Question: MTU (Maximum transmission unit) is the maximum frame size that can be transported.
When we talk about MTU, it's generally a cap at the hardware level and is for the lower level layers - DataLink and Physical layer.
Now, considering the OSI layer, it does not matter how efficient are the upper layers or what kind of magic-sauce they are applying, data-link layer will always construct frames of size < 1500 bytes (or whatever is the MTU) and anything in the "internet" will always be transmitted at that frame size.

Does the internet's transmission rate really capped at 1500 bytes. Now-a-days, we see speeds in 10-100 Mbps and even Gbps. I wonder for such speeds, does the frames still get transmitted at 1500 bytes, which would mean lots and lots and lots of fragmentation and re-assembly at the receiver. At this scale, how does the upper layer achieve efficiency ?!
[EDIT]
Based on below comments, I re-frame my question:
If data-layer transmits at 1500 byte frames, I want to know how is upper layer at the receiver able to handle such huge incoming data-frames.
For ex: If internet speed in 100 Mbps, upper layers will have to process 104857600 bytes/second or 104857600/1500 = 69905 frames/second. Network layer also need to re-assemble these frames. How network layer is able to handle at such scale.
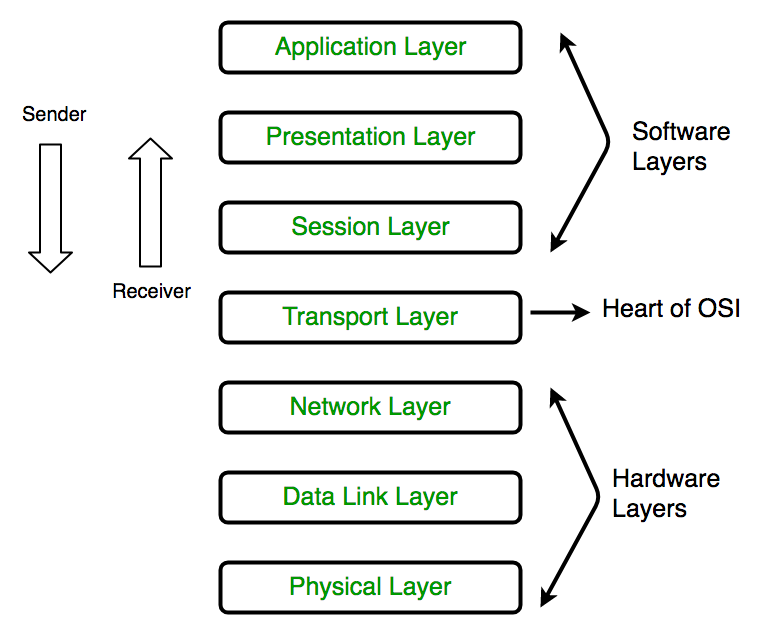
Answer: > If data-layer transmits at 1500 byte frames, I want to know how is
upper layer at the receiver able to handle such huge incoming
data-frames.
1500 octets is a reasonable MTU ( Transmission Unit), which is the size of the data-link protocol payload. Remember that not all frames are that size, it is just the maximum size of the frame payload. There are many, many things with much smaller payloads. For example, VoIP has very small payloads, often smaller than the overhead of the various protocols.
Frames and packets get lost or dropped all the time, often on purpose (see RED, Random Early Detection). The larger the data unit, the more data that is lost when a frame or packet is lost, and with reliable protocols, such as TCP, the more data must be resent.
Also, having a reasonable limit on frame or packet size keeps one host from monopolizing the network. Hosts must take turns.
> For ex: If internet speed in 100 Mbps, upper layers will have to
process 104857600 bytes/second or 104857600/1500 = 69905
frames/second. Network layer also need to re-assemble these frames.
How network layer is able to handle at such scale.
Your statement has several problems.
First, 100 Mbps is 12,500,000 bytes per second. To calculate the number of frames per second, you must take into account the data-link overhead. For ethernet, you have 7 octet Preabmle, a 1 octet SoF, a 14 octet frame header, the payload (46 to 1500 octets), a four octet CRC, then a 12 octet Inter-Packet Gap. The ethernet overhead is 38 octets, not counting the payload. To now how many frames per second, you would need to know the payload size of each frame, but you seem to wrongly assume every frame payload is the maximum 1500 octets, and that is not true. You get just over 8,000 frames per second for the maximum frame size.
Next, the network layer does not reassemble frame payloads. The payload of the frame is one network-layer packet. The payload of the network packet is the transport-layer data unit (TCP segment, UDP datagram, etc.). The payload of the transport protocol is application data (remember that the OSI model is just a model, and OSes do not implement separate session and presentation layers; only the application layer). The payload of the transport protocol is presented to the application process, and it may be application data or an application-layer protocol, e.g. HTTP.
The bandwidth, 100 Mbps in your example, is how fast a host can serialize the bits onto the wire. That is a function of the NIC hardware and the physical/data-link protocol it uses.
> which would mean lots and lots and lots of fragmentation and
re-assembly at the receiver.
Packet fragmentation is basically obsolete. It is still part of IPv4, but fragmentation in the path has been eliminated in IPv6, and smart businesses, do not allow IPv4 packet fragments due to fragmentation attacks. IPv4 packets may be fragmented if the DF bit is not set in the packet header, and the MTU in the path shrinks smaller than the original MTU. For example, a tunnel will have a smaller MTU because of the tunnel overhead. If the DF bit is set, then a packet too large for the MTU on the next link, the packet is dropped. Packet fragmentation is very resource intensive on a router, and there is a set of steps that must be performed to fragment a packet.
You may be confusing IPv4 packet fragmentation and reassembly with TCP segmentation, which is something completely different.